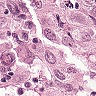
Metastatic tissue present: yes